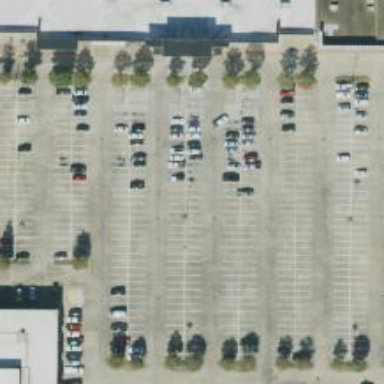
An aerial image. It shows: Parking space is available.